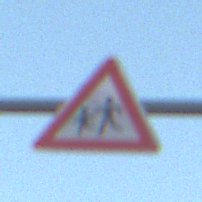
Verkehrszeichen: KinderRechts
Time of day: SunriseSunset
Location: Outdoor (Nature)
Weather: Clear
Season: NotSpecified
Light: Natural